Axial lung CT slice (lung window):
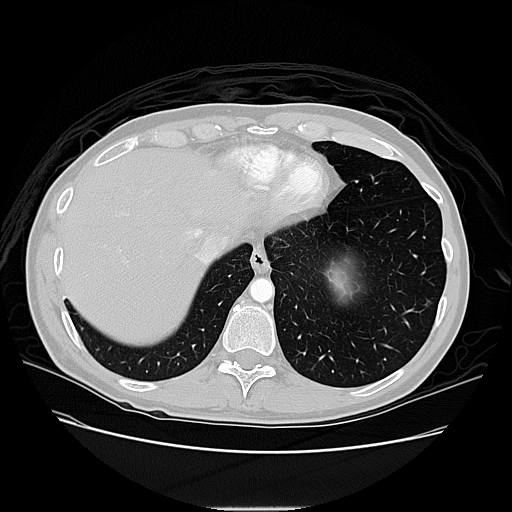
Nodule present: no